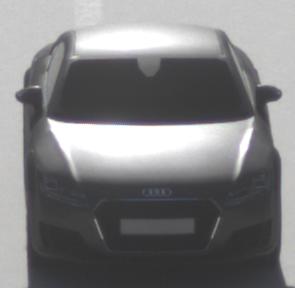
Make: Audi
Model: TT Coupé 1.8 TFSI
Detailed model: TT (8S) Coupé
Model produced from: 2015/08
Model produced until: 2018/06
Doors: 3
Color: gray
Road condition: dry road
Daytime: morning or afternoon
Contrast: high contrast